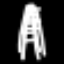
Label: The Eiffel Tower